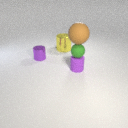
small green rubber sphere above small purple rubber cylinder